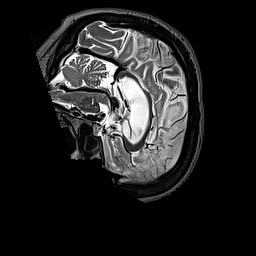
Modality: T2w
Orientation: sagittal
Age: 31
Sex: female
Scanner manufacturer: siemens
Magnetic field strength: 3 T
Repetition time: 3.2 s
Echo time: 0.567 s